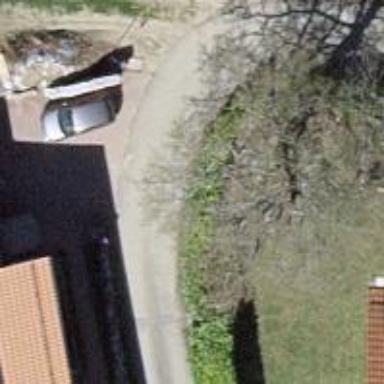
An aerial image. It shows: Residential alleyway.